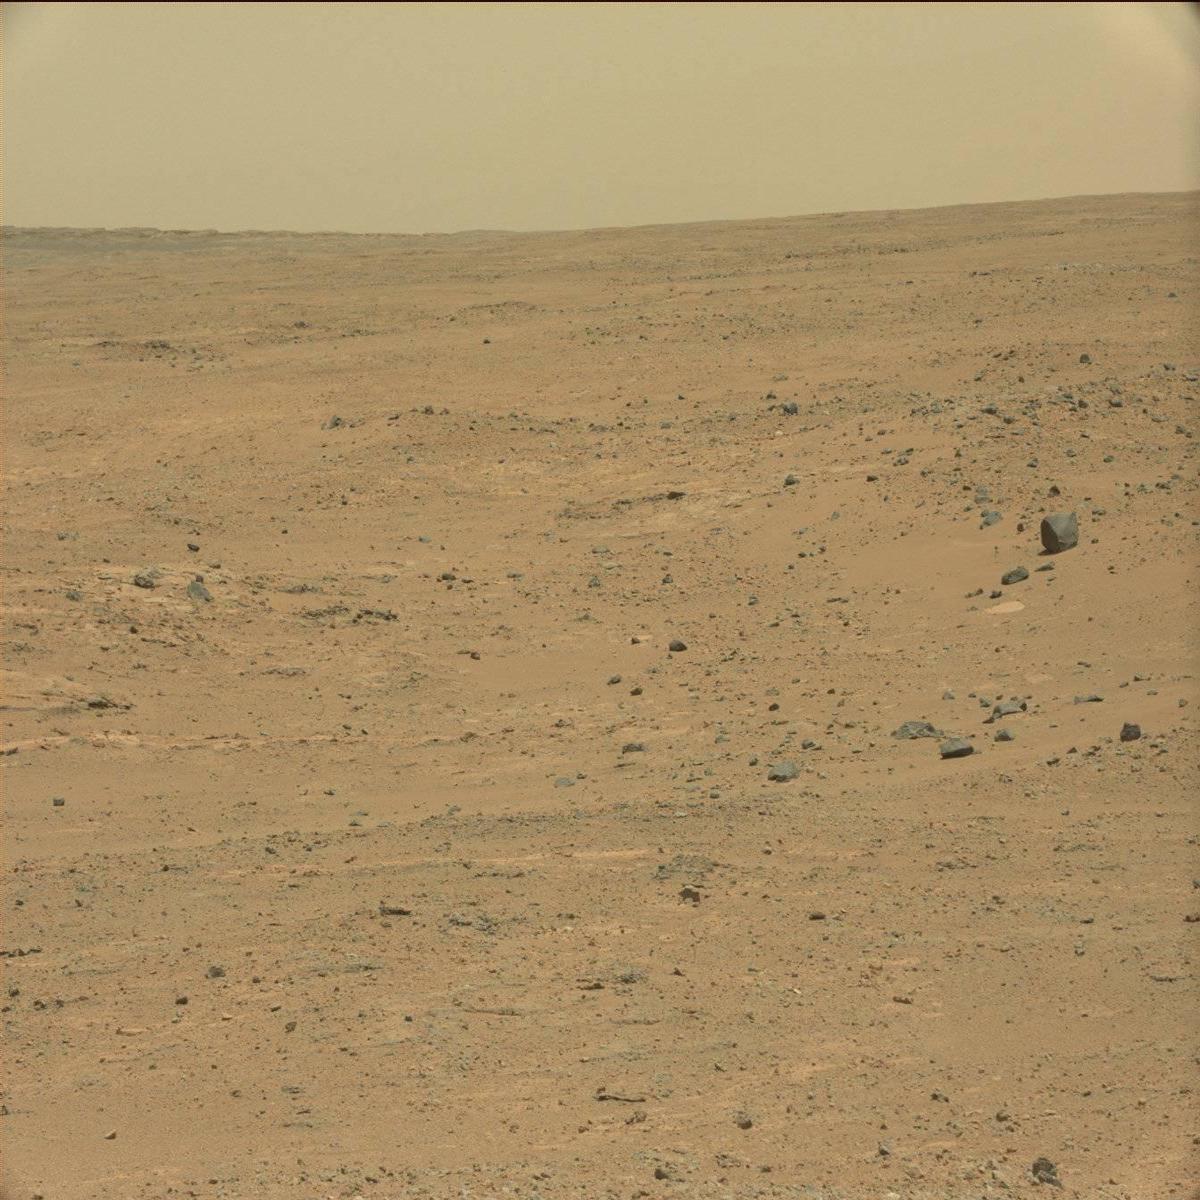
Terrain classes present: Bedrock, Rock, Sand / Soil, Sky